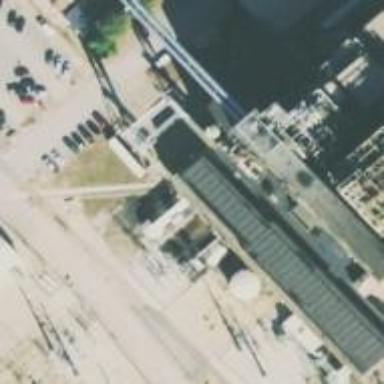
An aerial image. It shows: Generator powered by steam turbine.